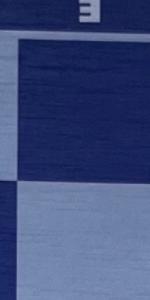
Label: Empty